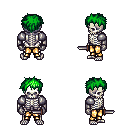
a pixel art fantasy rpg character, male body template, skeleton, steel arm armor, gold greaves, green bedhead hairstyle, metal gloves, dagger, four views (front, back, left, right), 2x2 character sprite sheet, small pixel art, hard edges, no anti-aliasing